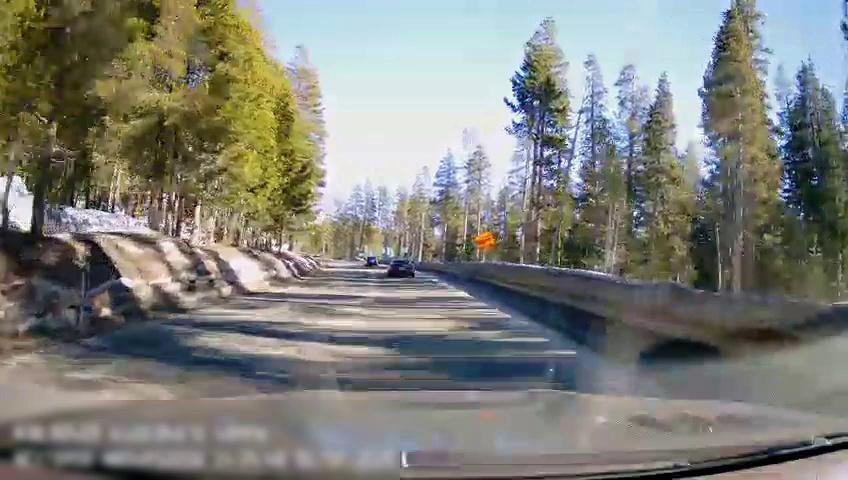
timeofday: Day
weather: Snowy
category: Drivable Space
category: Vehicles | Car
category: Vehicles | Car
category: Traffic | Signs